Question: I'm new to android development and I've chosen android studio, the issue is that in the interface designer, although I've selected the device and nexus 4, I'm seeing all devices. Is there a way that I can choose to see only one device,
this is a screenshot:

I want to see the interface on only one device
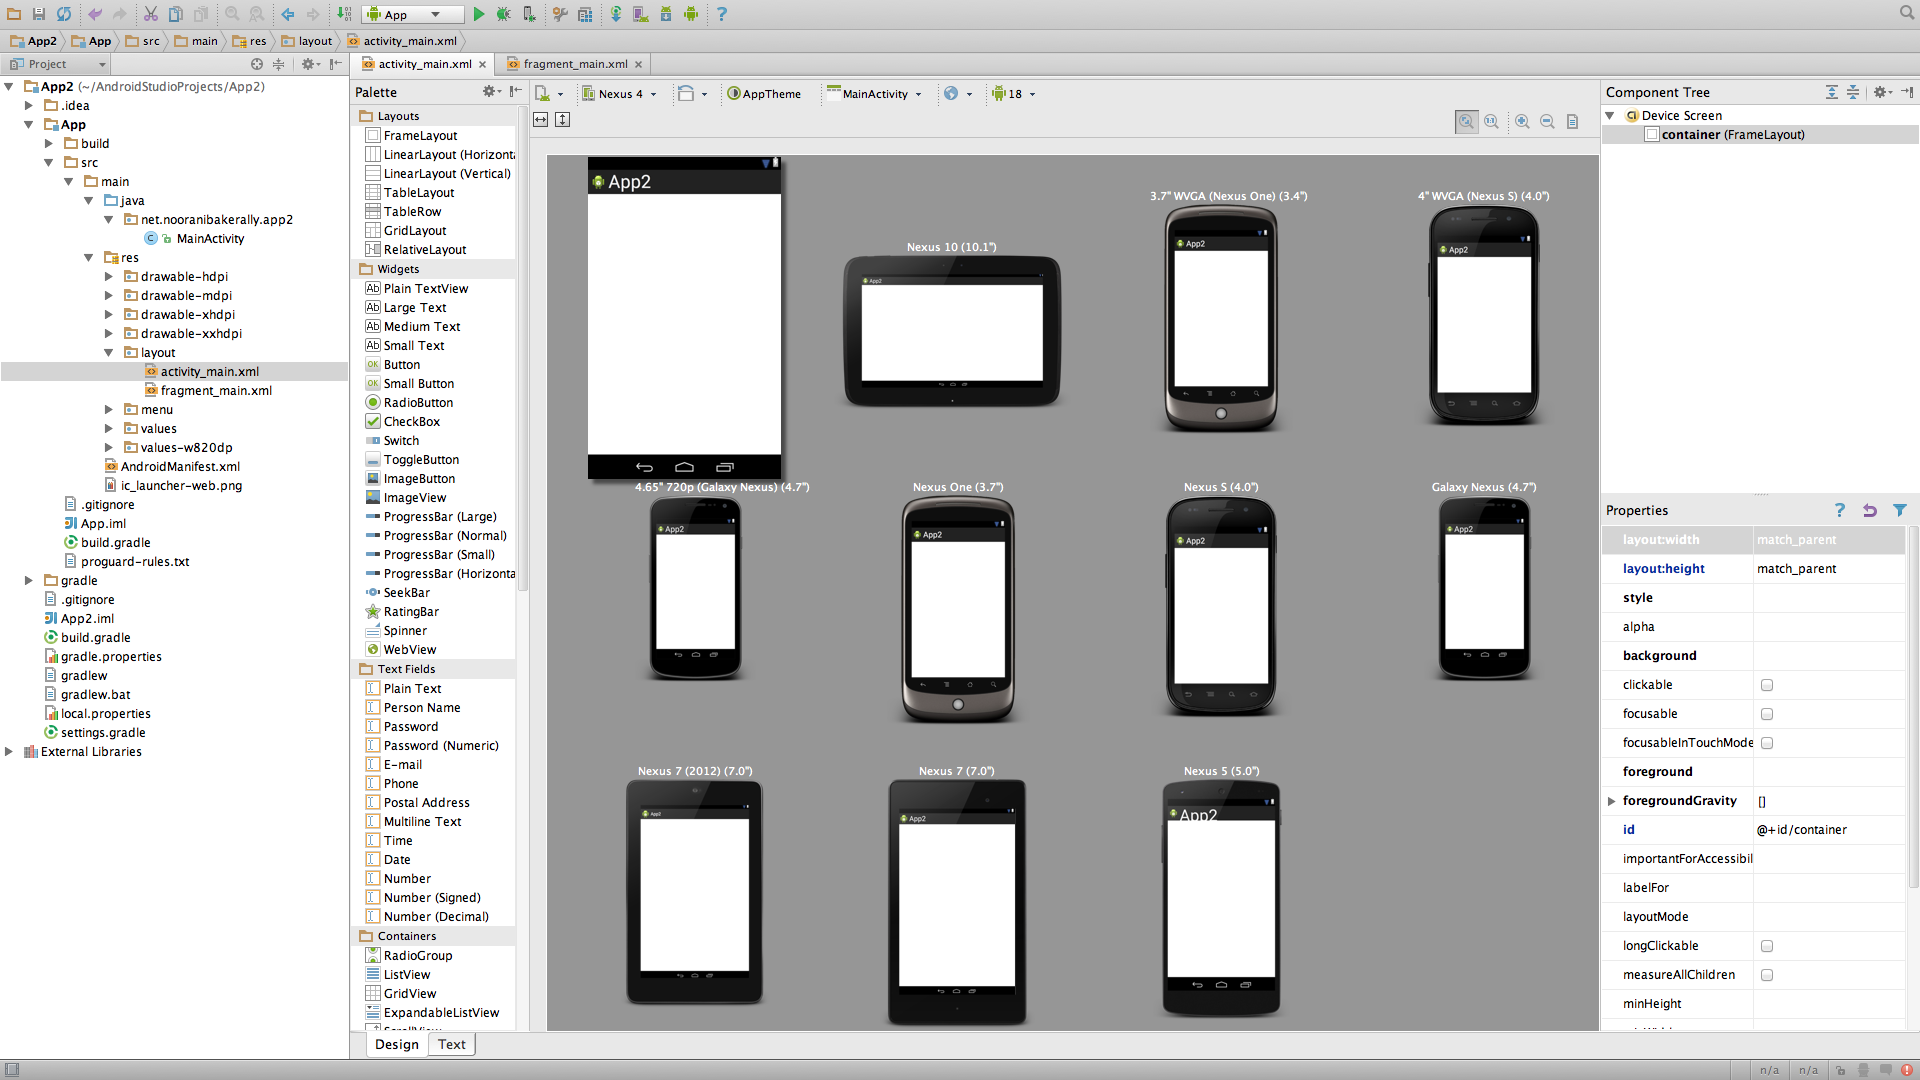
Answer: There's a dropdown menu in the upper-left corner of the layout designer. Choose the option from it.